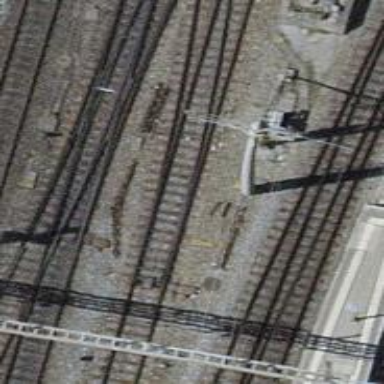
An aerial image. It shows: Railway siding with one electrified track and contact line.